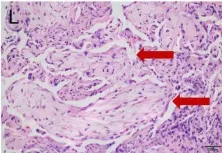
The chest high-resolution computed tomography and pathology of bronchoscopy biopsy. , in the form of Masson's bodies (Red arrows.
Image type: pathology (h&e)